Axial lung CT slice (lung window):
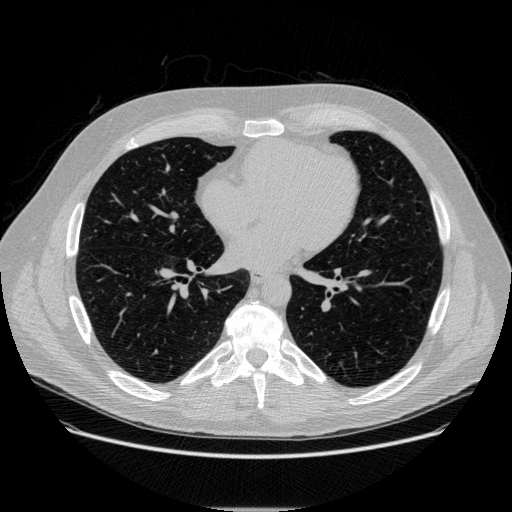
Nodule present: no